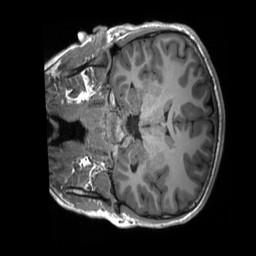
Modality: T1w
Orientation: coronal
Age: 15
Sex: male
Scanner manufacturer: siemens
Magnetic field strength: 3 T
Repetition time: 2.3 s
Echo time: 0.00232 s